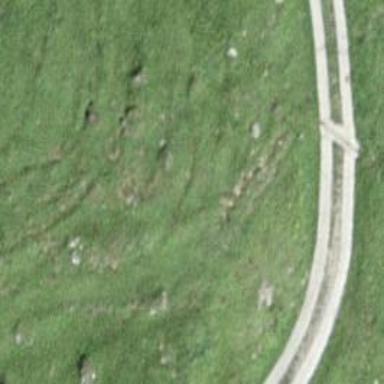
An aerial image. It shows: Path on the ground.